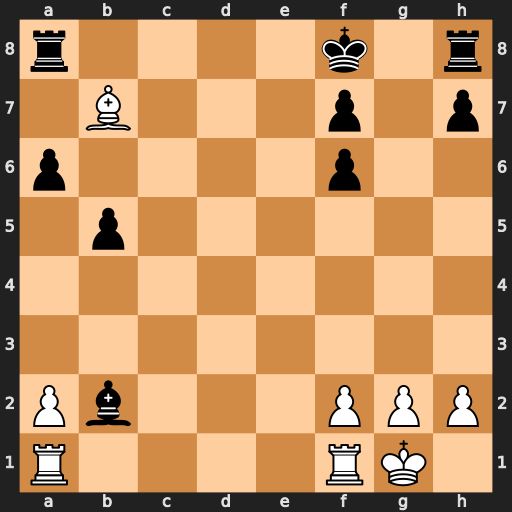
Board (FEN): r4k1r/1B3p1p/p4p2/1p6/8/8/Pb3PPP/R4RK1
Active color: w
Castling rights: -
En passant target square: -
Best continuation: Bxa8 Bxa1 Rxa1